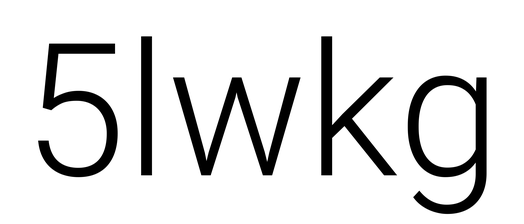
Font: Roboto_Light